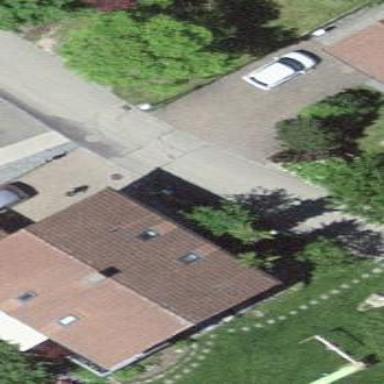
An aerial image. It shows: Residential building.